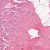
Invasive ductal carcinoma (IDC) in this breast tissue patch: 0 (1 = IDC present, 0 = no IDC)